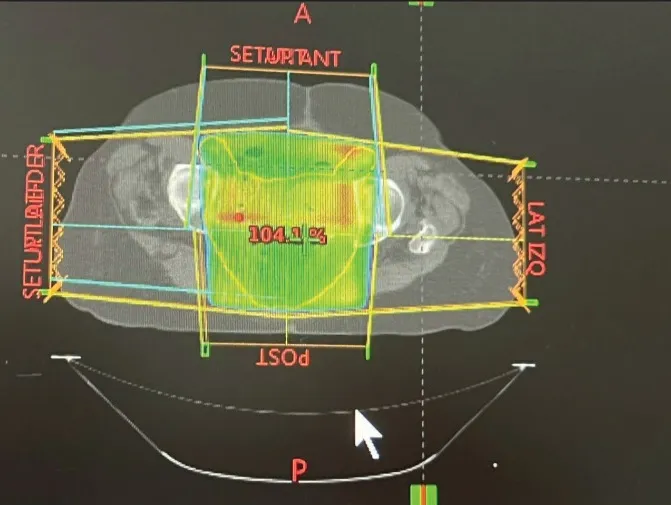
Radiation planning dose. 3D pelvic cavity RT planning in the postoperative patient at a dose of 50 Gy in 25 fractions. This transverse image presents the dose distribution to the pelvic cavity.
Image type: radiology (ct)